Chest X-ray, AP view. Patient: 64 years old, sex M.
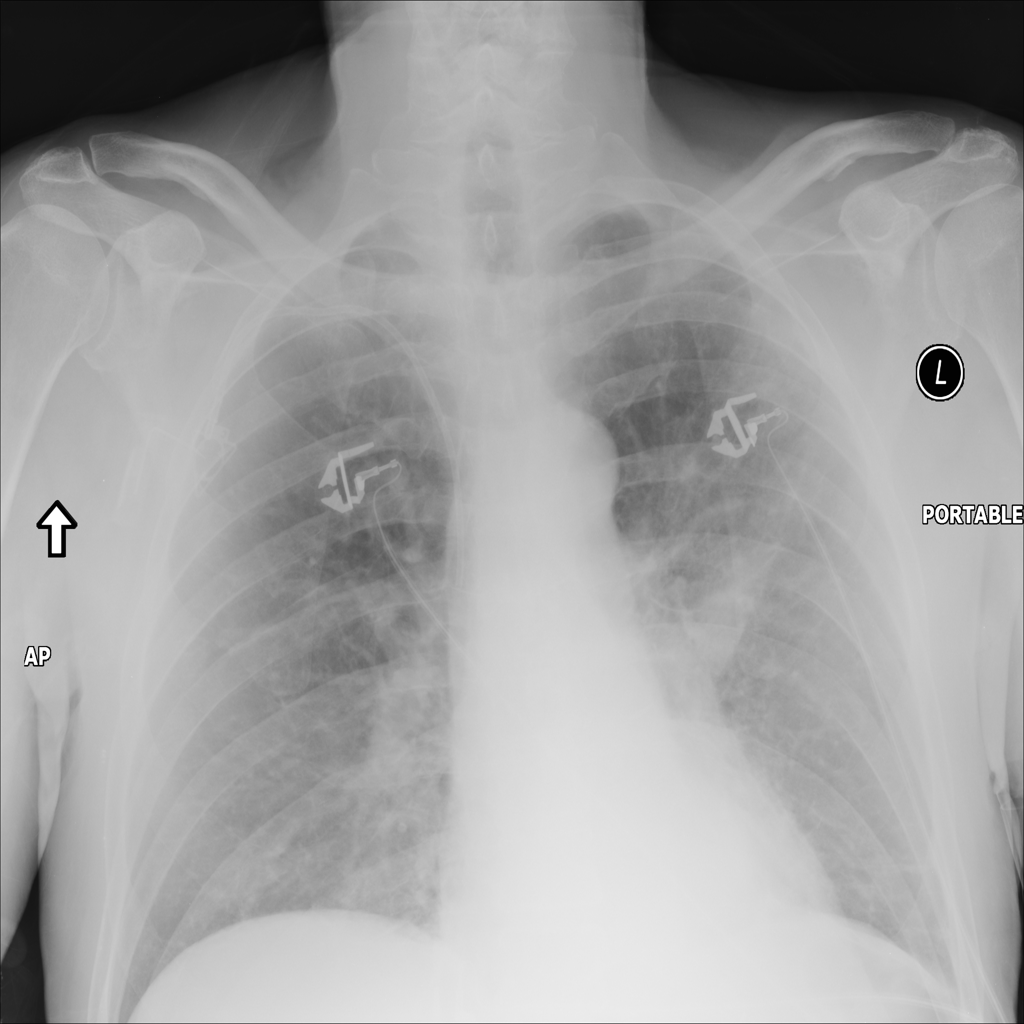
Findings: Atelectasis, Infiltration